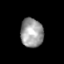
Tissue: skin
Cell type: Epithelial cells
Senescence score: 0.277
Nuclear area (px): 643
Mean DAPI intensity: 156.411